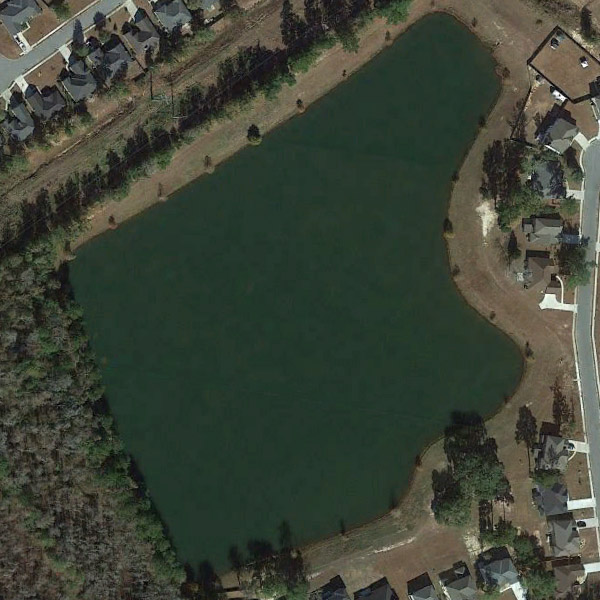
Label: Pond